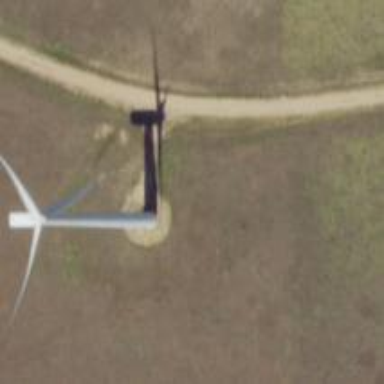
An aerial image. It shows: Wind generator powered by horizontal axis wind turbine.